Question: I have a directed tree, and I would like to get its size. I have no information about its depth or distribution of nodes. There are two major obstacles:
1) The tree is very large (~billions of nodes)
2) Edge traversal is expensive.
Are there statistical methods I can use to get an estimate of its size (number of nodes) quickly and with bounded error? Unfortunately, googling just results in exact-count algorithms which would perform poorly given these restrictions.
If I relax the constraint from tree to DAG (directed acyclic graph), can I get both its size and number of unique paths? E.g. for this DAG (every edge points down)

There are 19 nodes (size) and 23 paths (4 extra ones because the red edge gives 1 more path for its destination node and 3 more paths to the children of its destination node)
For the tree case, I am thinking of something along the lines of:
'''
amounts = []
def estimateHelper(node):
amounts[node.depth].push(len(node.children))
for each child in small random sample of node.children:
estimateHelper(child)
def estimate(root):
estimateHelper(root)
reach = 0
for (j = len(amounts) - 1; j >= 0; --j):
avgChildrenPerNodeAtThisLevel = avg(amounts[j])
reach = avgChildrenPerNodeAtThisLevel + avgChildrenPerNodeAtThisLevel * reach
return reach
'''
It essentially computes the "reach" at the deepest nodes of the tree, then propagates that back into the level above to find the reach at that level. It does that until it eventually finds the "reach" of the root of the tree. I'm not sure if I'm making any assumptions about a uniform distribution of nodes or not in the above algorithm. To reiterate, I don't know what kind of distribution a given tree will have.
Assuming it works, this also solves the "paths" for the DAG. Once you have all the "paths", I am thinking of using the inverse of the birthday paradox to figure out how many unique nodes there are. Birthday paradox answers "how many days (paths) do we need to choose until we hit a duplicate day with some probability given 365 unique days of the year". So we keep trying random paths (days) until we hit a duplicate node, we repeat that several times to find a probability for that event, and then we plug it into the birthday paradox to find the number of unique nodes (unique days in the year). Note though, that the birthday paradox also makes an assumption of uniformity.
None of this is very rigorous. What would be ideal is something that gives me an estimate with an error bound, and a paper that describes the algorithm with sufficient rigor. Any pointers in the right direction are very much appreciated.
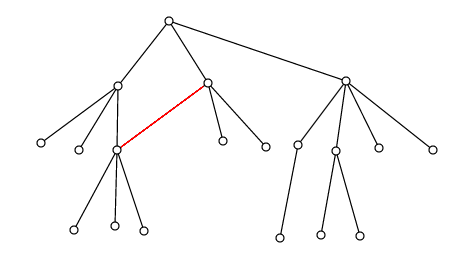
Answer: Knuth wrote a paper on this in the context of backtracking tree search: Estimating the efficiency of backtrack programs - e.g. <URL>.
I have no idea how this would translate to DAGs in general, but - again in the context of tree search - you may be able to redefine DAGs as trees with the same number of vertices by adding constraints that disallow edges entering each vertex after he first. E.g. when choosing a subset of numbers one by one, require that they be listed in ascending order - then (1,3,8) has only the single ancestor (1,3).
Come to think of it, you could also define a tree in which each DAG path to an edge defined a different edge in the tree. Counting the number of edges in this might tell you something about the number of DAG paths.